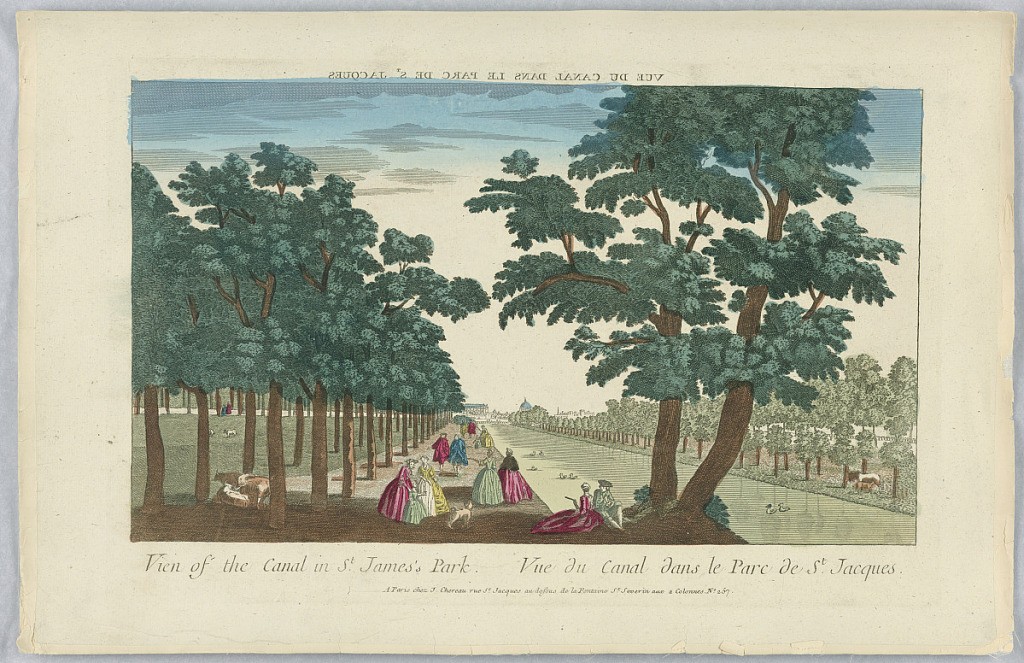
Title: Peep-Show Print
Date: mid-18th century
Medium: Engraving and brush and wash on paper
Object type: Print
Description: Peep-show print